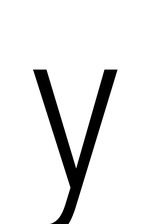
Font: Roboto_Condensed_Light